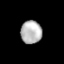
Tissue: lung
Cell type: Myeloid cells
Senescence score: 0.1816
Nuclear area (px): 479
Mean DAPI intensity: 180.914